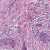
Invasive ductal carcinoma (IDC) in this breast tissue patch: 1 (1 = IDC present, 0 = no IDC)